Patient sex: M
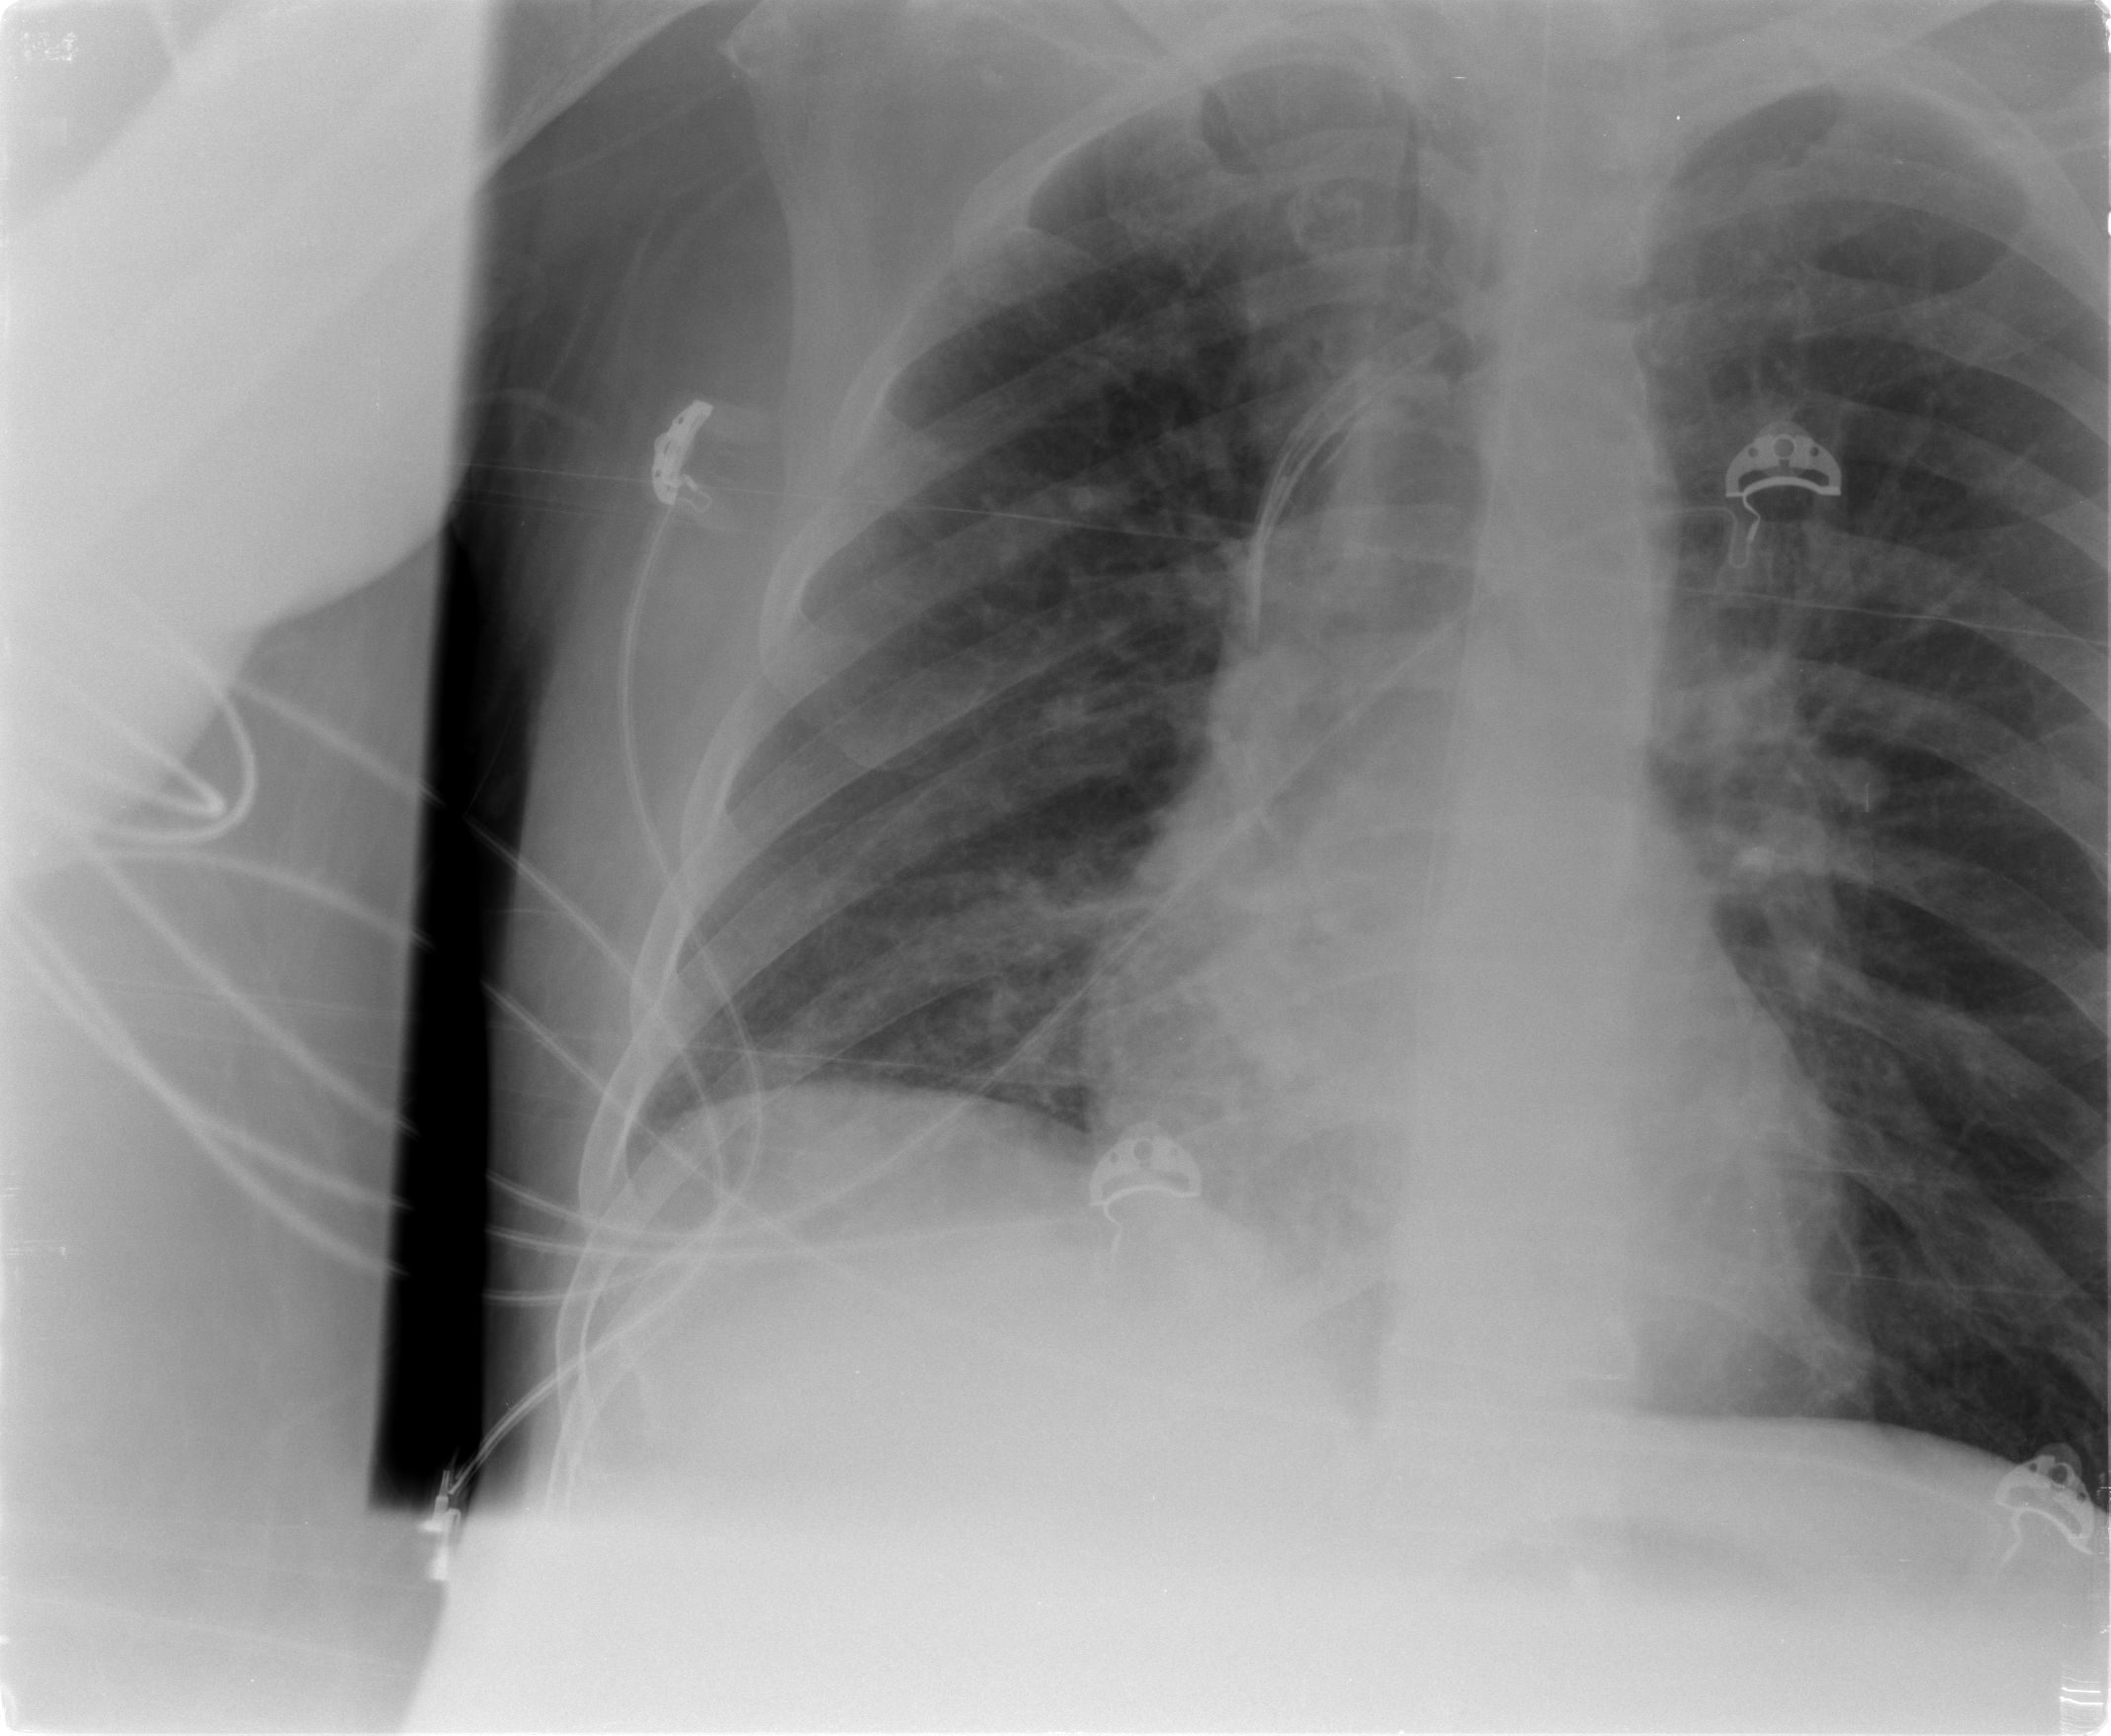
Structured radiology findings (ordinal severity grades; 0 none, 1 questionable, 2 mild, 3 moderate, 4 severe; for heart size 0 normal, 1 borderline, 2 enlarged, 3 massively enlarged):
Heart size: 0
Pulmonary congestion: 2
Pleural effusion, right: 0
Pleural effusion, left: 0
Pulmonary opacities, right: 1
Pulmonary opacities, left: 0
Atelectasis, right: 2
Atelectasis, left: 0